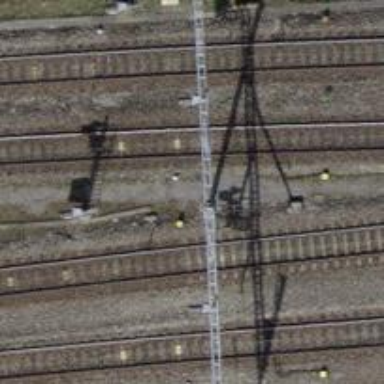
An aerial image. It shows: Railway signal.